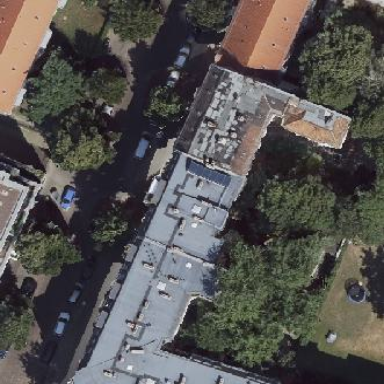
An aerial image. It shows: Unique apartment building with double saltbox roof shape.